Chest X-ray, AP view. Patient: 25 years old, sex M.
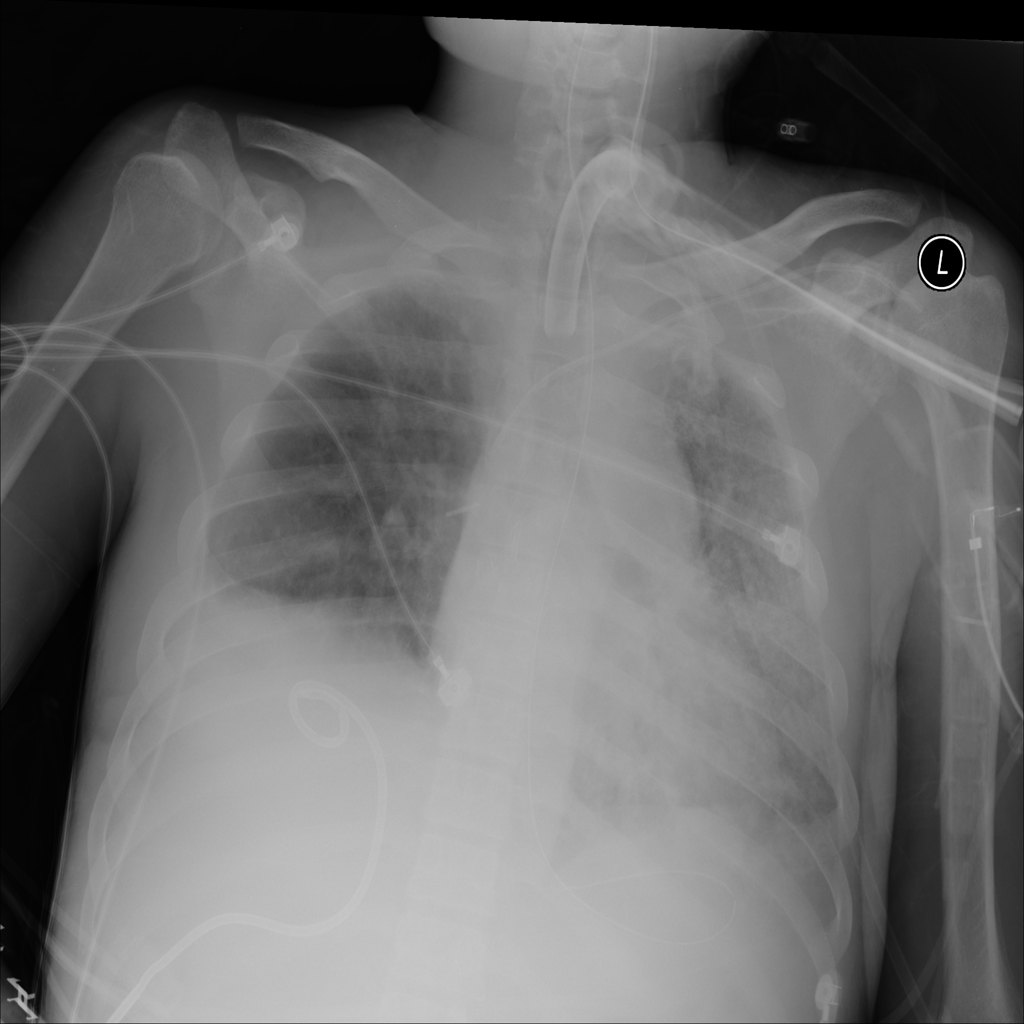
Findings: Effusion